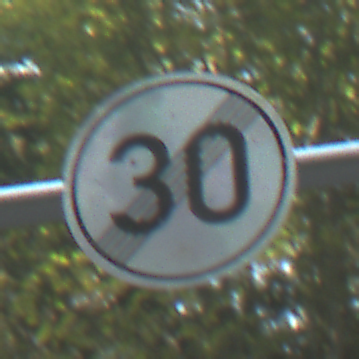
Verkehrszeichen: EndeGeschwindigkeit30
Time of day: MorningAfternoon
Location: Outdoor (Nature)
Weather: Clear
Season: NotSpecified
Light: Natural